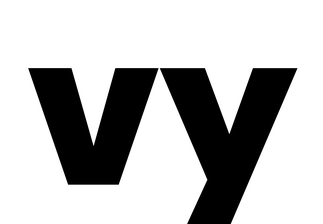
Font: Poppins-ExtraBold